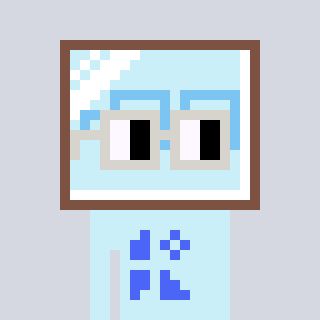
a pixel art character with square light gray glasses, a mirror-shaped head and a cold-colored body on a cool background